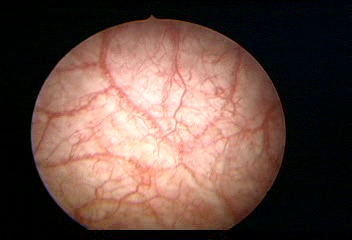
Modality: WLC
Class: Normal mucosa
Bladder cancer association: No